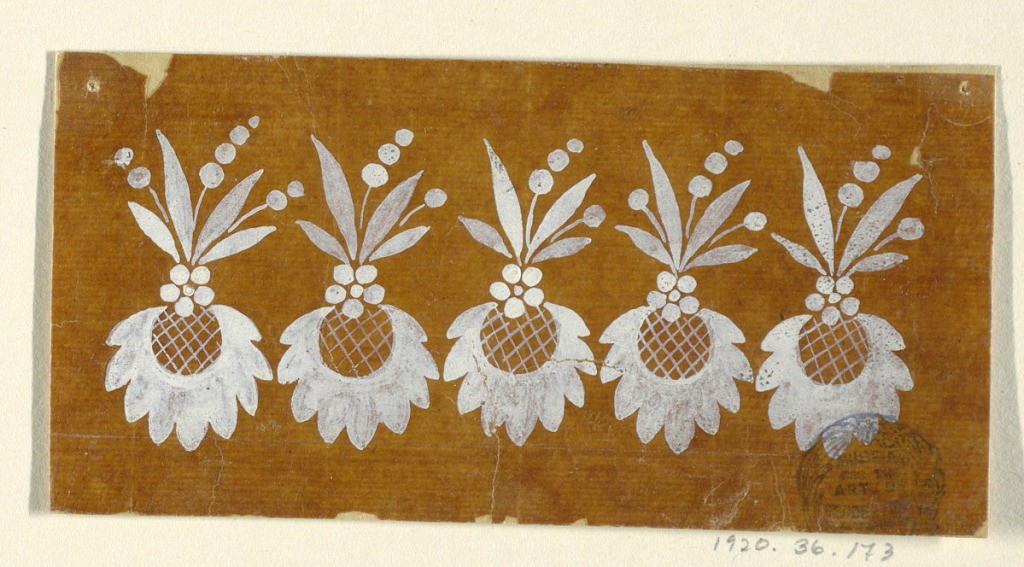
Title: Design for an Embroidered or Woven Horizontal Border of the "Fabrique de St. Ruf"
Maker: Fabrique de Saint Ruf, Lyon, France
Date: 1800–1815
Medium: Brush and white gouache, incised line on glazed tracing paper
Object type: Drawing
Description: The repeats, five of which are shown, consist of a plant growing from a blossom rosette shown on top of a netted panel with scalloped edges.